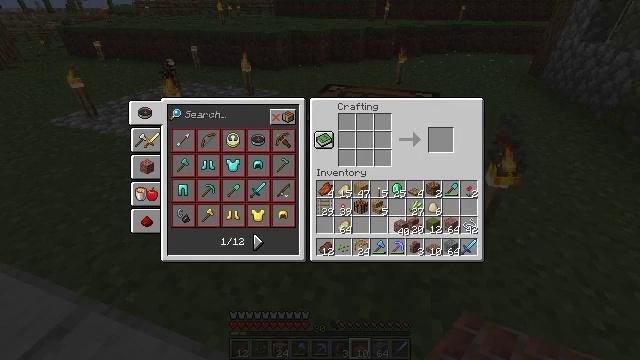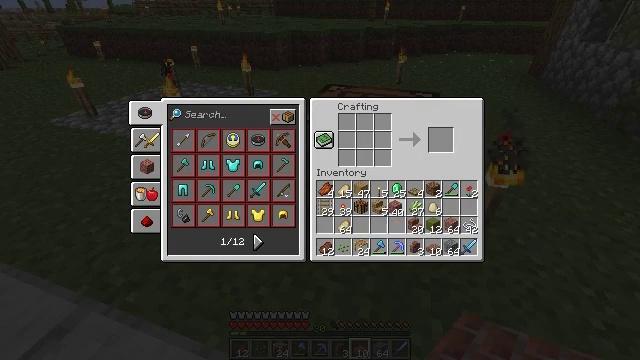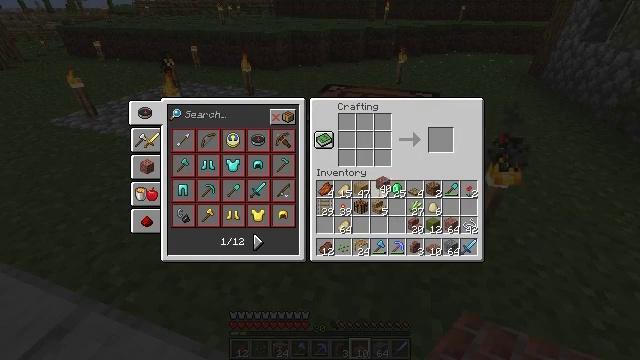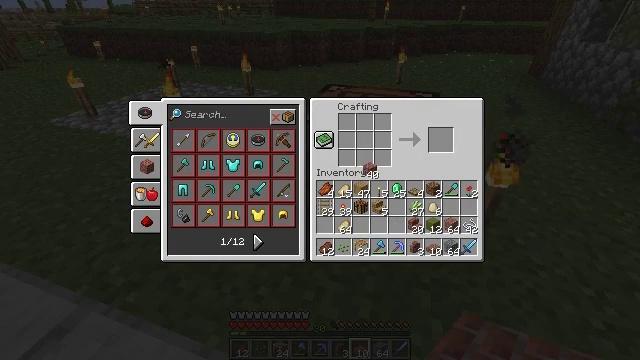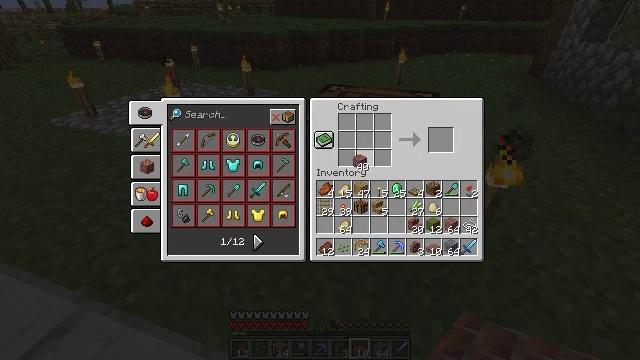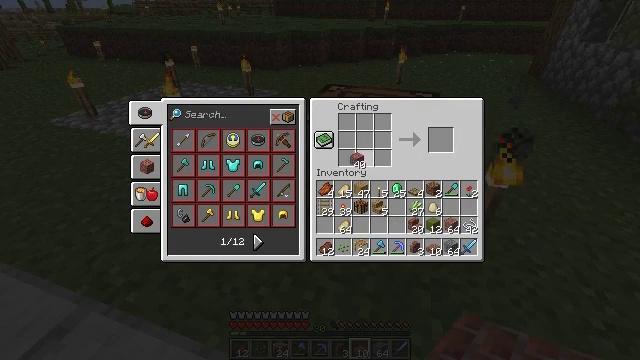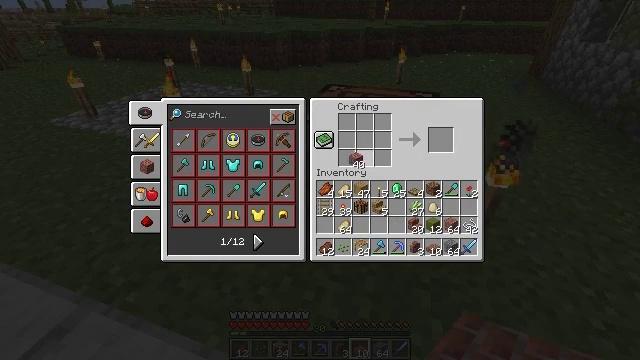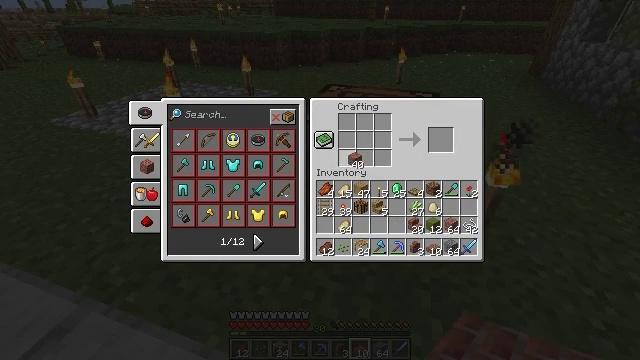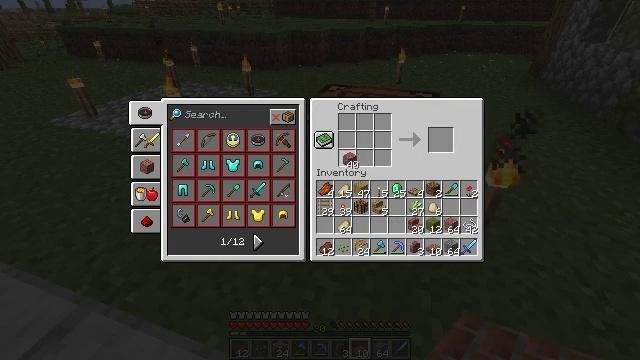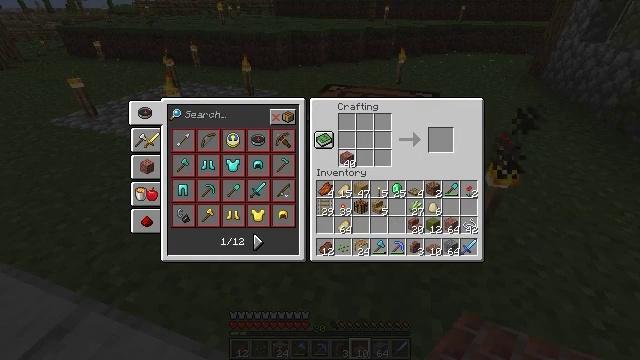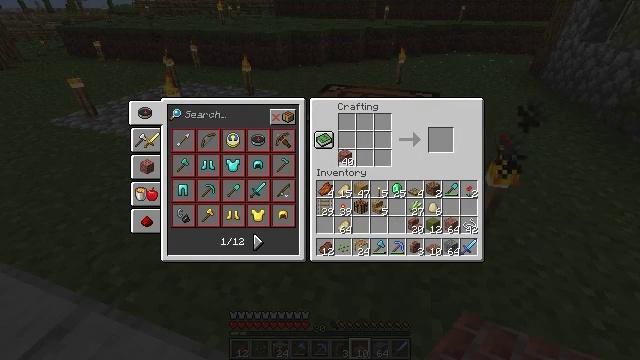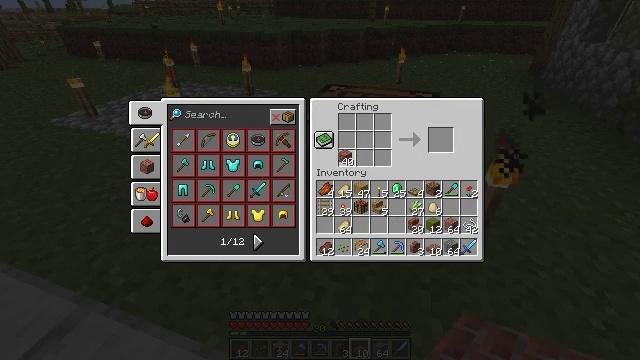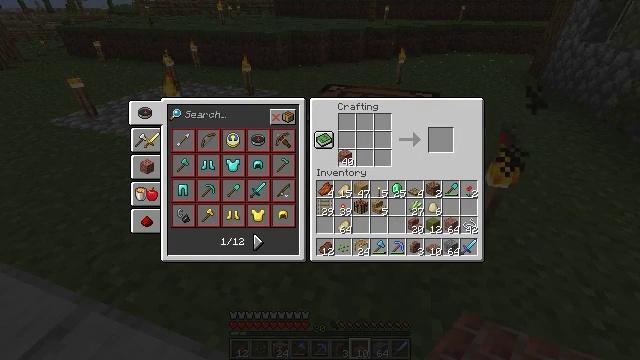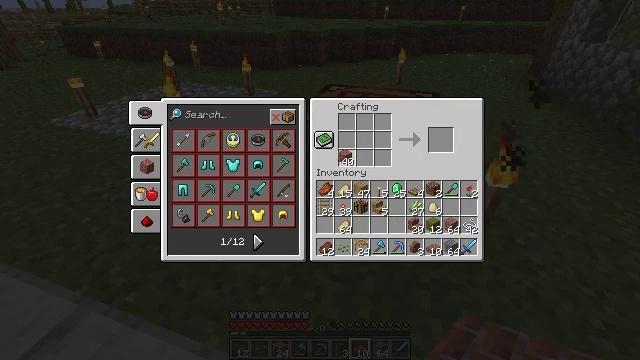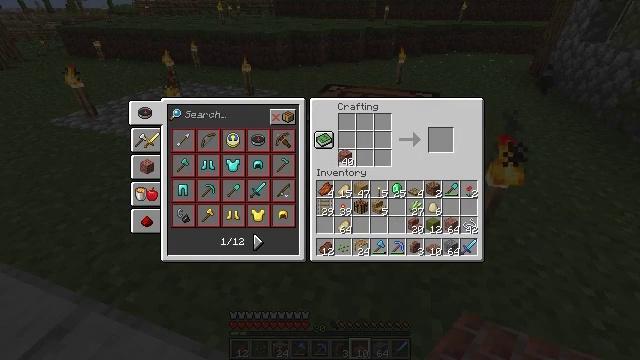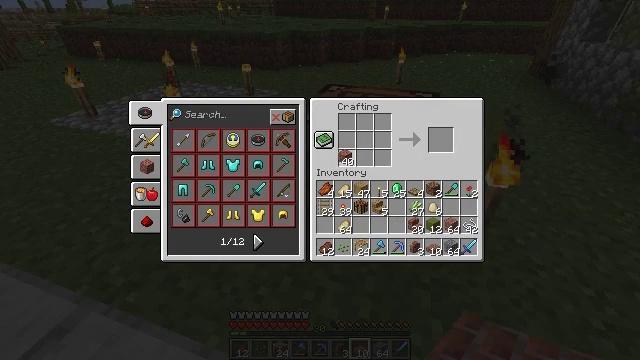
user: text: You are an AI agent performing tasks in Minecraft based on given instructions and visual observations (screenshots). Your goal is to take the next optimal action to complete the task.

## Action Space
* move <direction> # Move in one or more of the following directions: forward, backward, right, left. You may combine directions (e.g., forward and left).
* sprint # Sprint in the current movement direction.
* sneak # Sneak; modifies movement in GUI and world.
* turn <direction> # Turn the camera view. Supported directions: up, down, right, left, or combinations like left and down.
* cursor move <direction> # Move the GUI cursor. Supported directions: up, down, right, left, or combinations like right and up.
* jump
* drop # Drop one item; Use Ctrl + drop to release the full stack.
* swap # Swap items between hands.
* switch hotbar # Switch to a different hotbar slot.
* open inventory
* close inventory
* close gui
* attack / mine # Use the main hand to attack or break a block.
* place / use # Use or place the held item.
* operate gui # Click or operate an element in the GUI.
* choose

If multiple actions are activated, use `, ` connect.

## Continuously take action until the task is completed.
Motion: motion action
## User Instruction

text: Use bricks to craft a brick slab on the crafting table.
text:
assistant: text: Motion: cursor move up
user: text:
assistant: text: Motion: cursor move left and up
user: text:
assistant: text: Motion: cursor move left and up
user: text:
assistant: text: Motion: cursor move left and up
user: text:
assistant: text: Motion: no_op
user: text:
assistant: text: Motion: no_op
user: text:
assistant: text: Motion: no_op
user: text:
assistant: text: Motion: no_op
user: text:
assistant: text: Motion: no_op
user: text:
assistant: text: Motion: no_op
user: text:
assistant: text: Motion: no_op
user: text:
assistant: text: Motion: no_op
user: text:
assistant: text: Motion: no_op
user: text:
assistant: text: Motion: no_op
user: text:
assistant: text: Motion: choose
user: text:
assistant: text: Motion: choose
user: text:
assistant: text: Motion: choose
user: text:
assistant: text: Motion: cursor move right, choose
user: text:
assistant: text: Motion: cursor move right, choose
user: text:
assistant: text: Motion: choose
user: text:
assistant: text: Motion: choose
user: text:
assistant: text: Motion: choose
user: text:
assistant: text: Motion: choose
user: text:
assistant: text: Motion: choose
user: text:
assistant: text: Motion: choose
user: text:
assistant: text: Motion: choose
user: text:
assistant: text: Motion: choose
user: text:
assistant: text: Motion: cursor move left
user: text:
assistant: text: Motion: cursor move left
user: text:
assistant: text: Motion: cursor move left